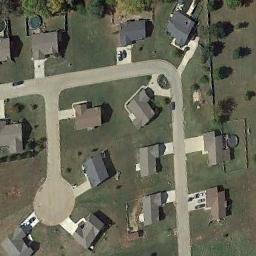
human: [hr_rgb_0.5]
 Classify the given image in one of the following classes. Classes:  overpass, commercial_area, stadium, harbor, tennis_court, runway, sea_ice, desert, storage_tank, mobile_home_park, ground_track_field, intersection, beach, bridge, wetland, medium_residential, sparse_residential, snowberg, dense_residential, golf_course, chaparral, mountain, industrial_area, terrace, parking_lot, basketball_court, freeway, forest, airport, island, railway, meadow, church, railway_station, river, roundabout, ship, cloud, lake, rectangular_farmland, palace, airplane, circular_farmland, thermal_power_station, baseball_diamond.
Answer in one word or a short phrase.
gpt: medium_residential